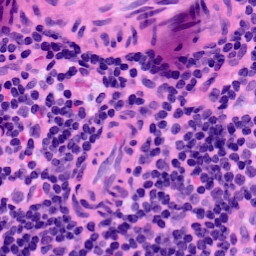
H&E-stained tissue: LymphNode